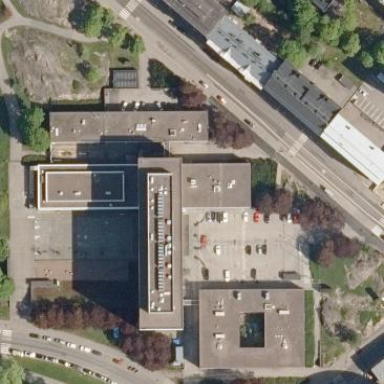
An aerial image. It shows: Public building.